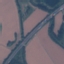
Land use / land cover class: Highway